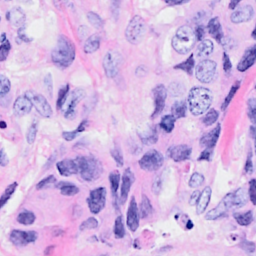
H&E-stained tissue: Breast